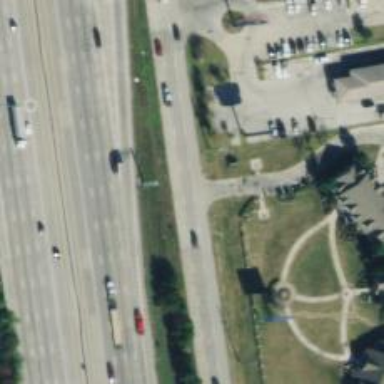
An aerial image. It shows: Secondary road with frontage road.